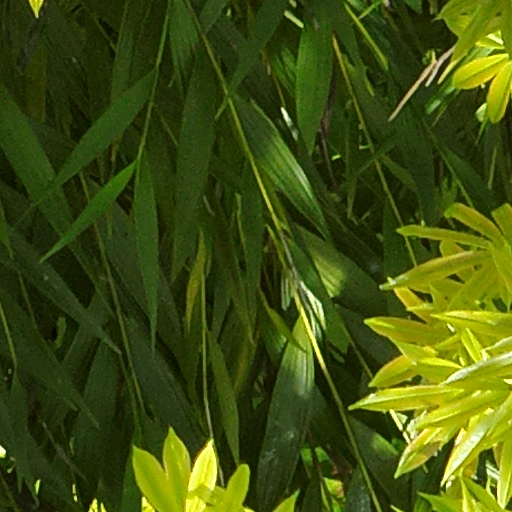
Species: Ceiba pentandra
GBIF accepted scientific name: Ceiba pentandra
Crown area (m\u00b2): 163.497